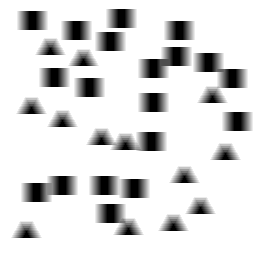
Squares: 19
Triangles: 13
Stars: 0
Total shapes: 32